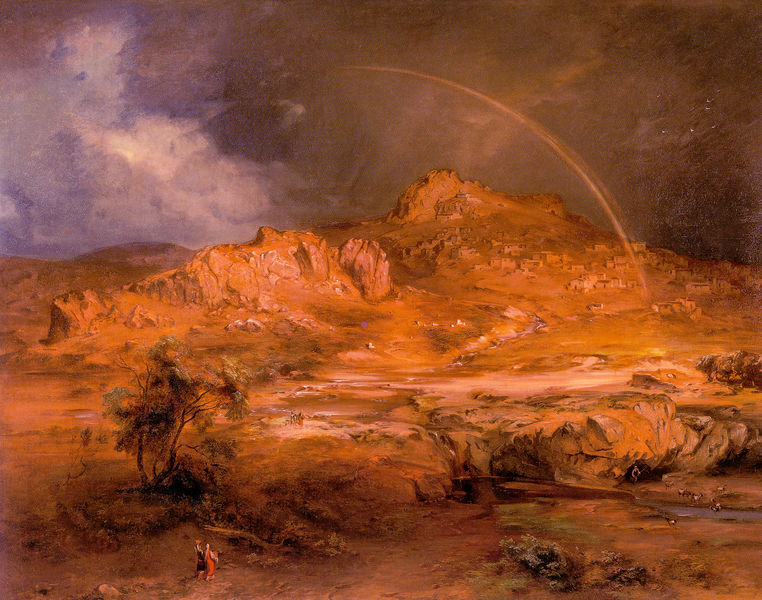
Titel: Pronia
Künstler: Karl Rottmann
Standort: München
Institution: Bayerische Staatsgemäldesammlungen
Schlagwörter: baum, berg, blau, dunkel, felsen, gemälde, gewitter, himmel, mann, wasser, weiß, wolken, bäume, fluss, frauen, gelb, grün, landschaft, menschen, ocker, sand, see, stadt, abend, braun, grau, hell, licht, orange, gras, rot, tiere, weg, wolke, mensch, steine, öl, bach, ebene, erde, ferne, horizont, häuser, hügel, natur, strauch, vieh, vögel, weite, busch, büsche, gebüsch, sonne, sträucher, gold, paar, höhle, rosa, anhöhe, pfütze, düster, bogen, steinig, trocken, berge, fels, gebirge, hang, wüste, öde, dorf, nebel, violett, kahl, klein, vegetation, figuren, sturm, unwetter, wetter, finster, stimmung, panorama, regen, bergdorf, glut, strahlen, trostlos, trüb, regenwolken, tümpel, karg, geäst, wanderer, siedlung, spaziergänger, golden, schafe, welt, mars, rinsal, steins, regenbogen, quelle, furt, flüsschen, teine, dunkle wolken, lehr, aonne, nach dem gewitter, naturgewaöt, schwere wolken, duknkel